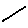
Label: line